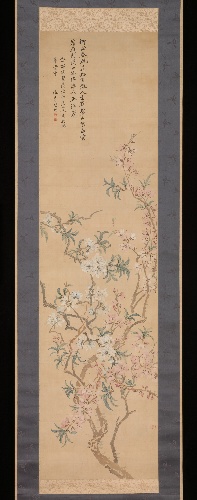
Title: 椿椿山筆 紅白桃花図（付・画稿）|Red and White Peach Blossoms
Artist: Tsubaki Chinzan
Artist bio: Japanese, 1801–1854
Date: 1843
Object type: Hanging scroll
Classification: Paintings
Medium: Hanging scroll; color on paper
Culture: Japan
Period: Edo period (1615–1868)
Dimensions: Image: 55 1/2 x 14 5/8 in. (141 x 37.1 cm)
Overall with mounting: 85 3/4 x 24 1/4 in. (217.8 x 61.6 cm)
Department: Asian Art
Credit line: The Harry G. C. Packard Collection of Asian Art, Gift of Harry G. C. Packard, and Purchase, Fletcher, Rogers, Harris Brisbane Dick, and Louis V. Bell Funds, Joseph Pulitzer Bequest, and The Annenberg Fund Inc. Gift, 1975
Accession year: 1975
Repository: Metropolitan Museum of Art, New York, NY
Tags: Flowers